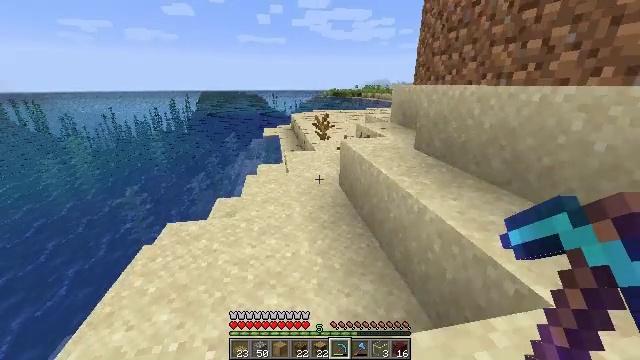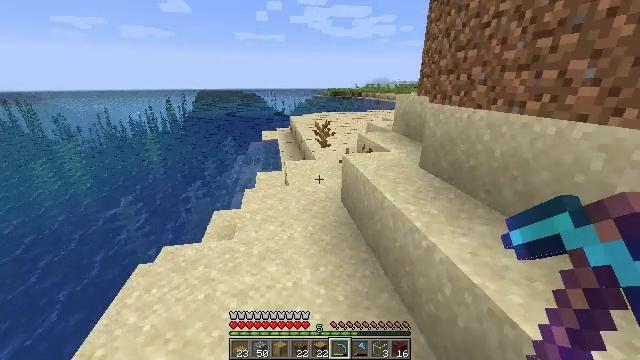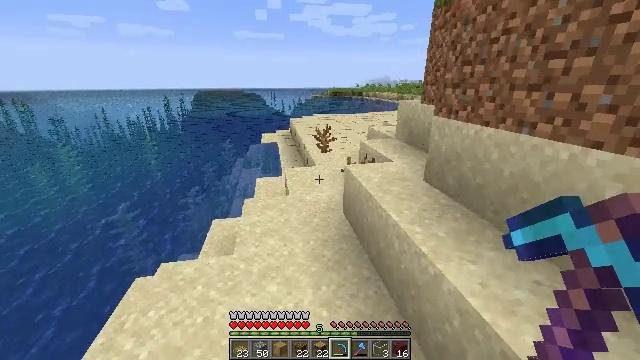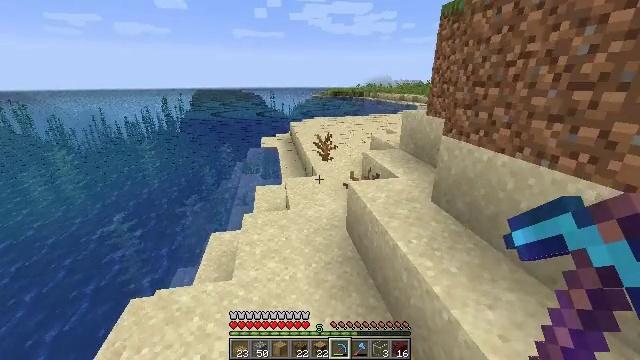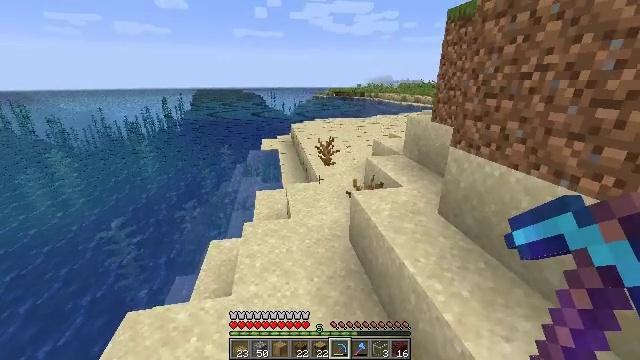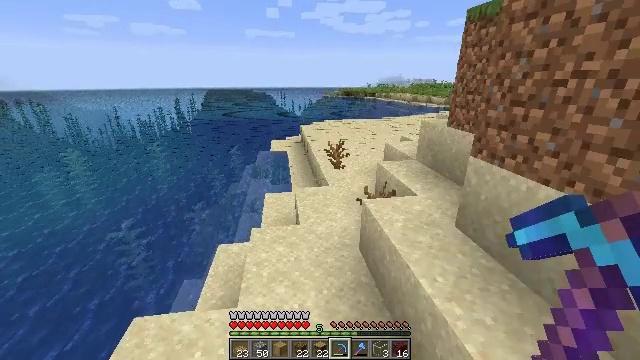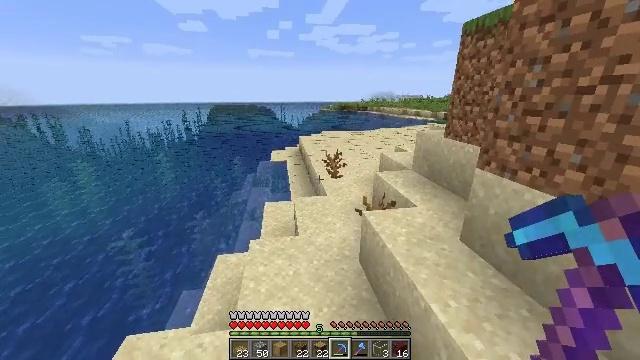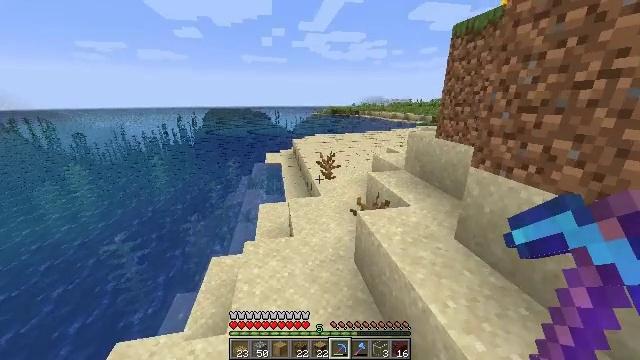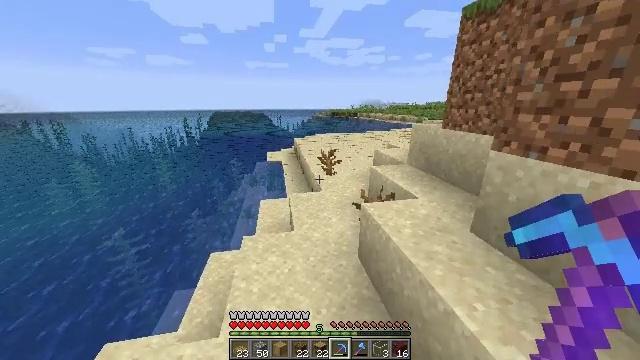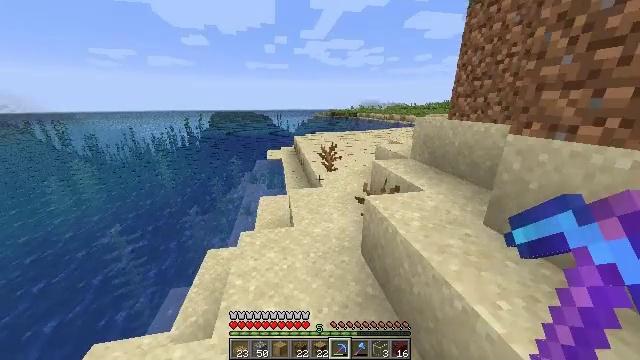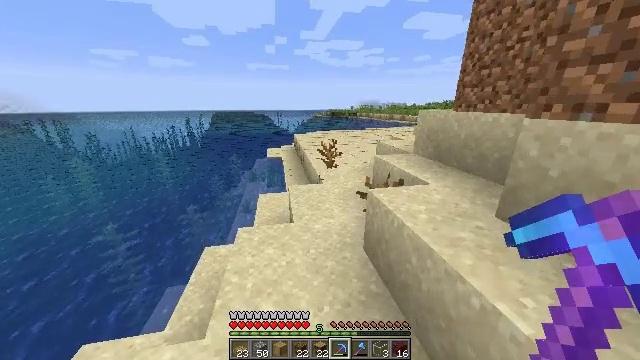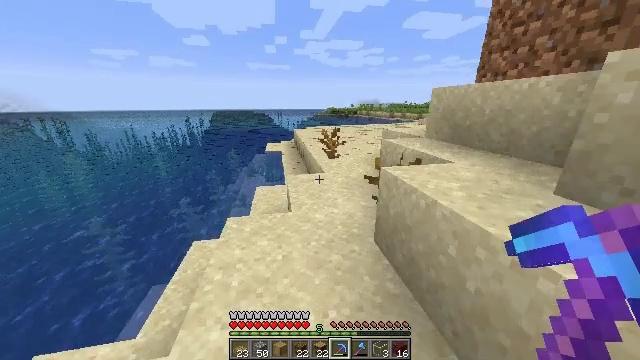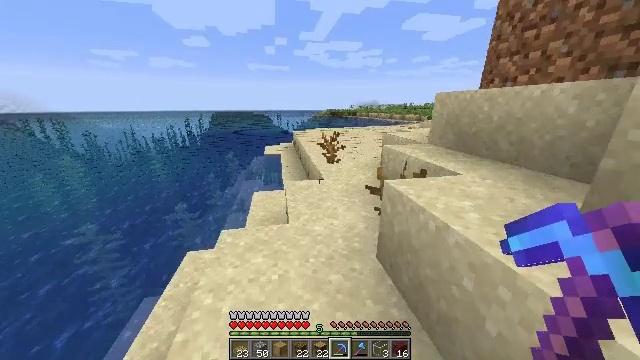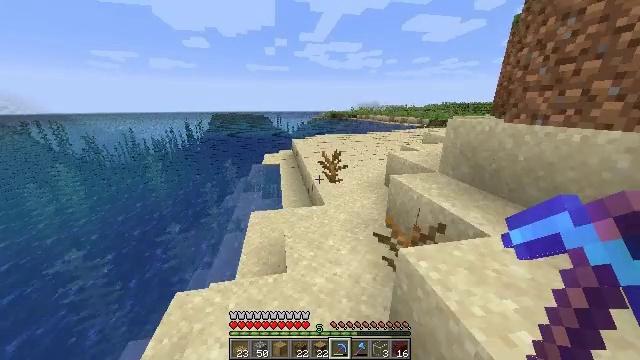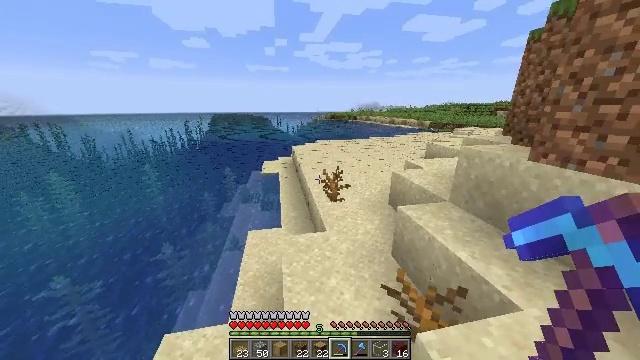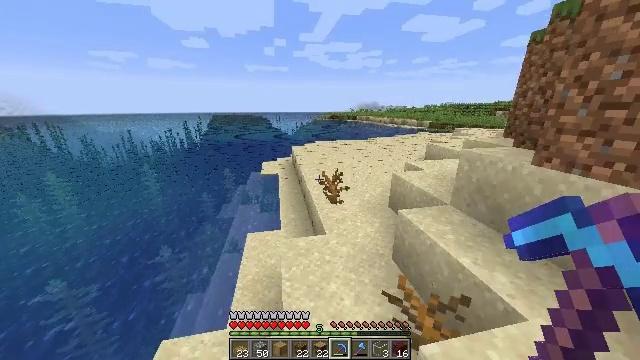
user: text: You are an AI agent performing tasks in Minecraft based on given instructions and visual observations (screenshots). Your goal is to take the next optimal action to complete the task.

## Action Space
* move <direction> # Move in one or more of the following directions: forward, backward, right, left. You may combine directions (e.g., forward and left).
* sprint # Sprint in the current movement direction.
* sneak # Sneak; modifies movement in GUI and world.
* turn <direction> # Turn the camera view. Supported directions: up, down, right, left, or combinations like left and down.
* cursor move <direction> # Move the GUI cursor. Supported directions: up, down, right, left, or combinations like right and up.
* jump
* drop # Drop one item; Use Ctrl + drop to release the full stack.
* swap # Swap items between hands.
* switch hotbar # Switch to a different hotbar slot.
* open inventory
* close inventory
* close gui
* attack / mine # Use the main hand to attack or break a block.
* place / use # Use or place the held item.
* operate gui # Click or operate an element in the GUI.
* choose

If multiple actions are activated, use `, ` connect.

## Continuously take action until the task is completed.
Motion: motion action
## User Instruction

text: Mine potatoes from the farmland.
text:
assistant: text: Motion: move forward, jump
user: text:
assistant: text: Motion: move forward, jump
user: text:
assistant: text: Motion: move forward, jump
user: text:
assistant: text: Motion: move forward, jump
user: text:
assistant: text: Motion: move forward, sprint, turn left, jump
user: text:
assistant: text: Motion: move forward, sprint, turn up, jump
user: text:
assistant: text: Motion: move forward, sprint, turn right, jump
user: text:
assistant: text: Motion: move forward, jump
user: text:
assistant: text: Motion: move forward, jump
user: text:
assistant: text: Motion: move forward, jump
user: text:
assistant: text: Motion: move forward, sprint, jump
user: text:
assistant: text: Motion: move forward, sprint, jump
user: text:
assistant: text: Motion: move forward, sprint, jump
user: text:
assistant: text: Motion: move forward, jump
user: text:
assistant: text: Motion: move forward, jump
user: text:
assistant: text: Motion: move forward, jump
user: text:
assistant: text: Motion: move forward, turn right, jump
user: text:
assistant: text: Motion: move forward, turn right, jump
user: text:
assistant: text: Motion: move forward, turn right, jump
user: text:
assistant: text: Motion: move forward, sprint, turn right, jump
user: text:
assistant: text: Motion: move forward, sprint, turn right, jump
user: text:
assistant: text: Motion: move forward, sprint, turn right, jump
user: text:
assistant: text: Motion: move forward, sprint, turn right, jump
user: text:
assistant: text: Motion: move forward, jump
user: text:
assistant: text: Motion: move forward, jump
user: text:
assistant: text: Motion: move forward, jump
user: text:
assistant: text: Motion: move forward, turn right, jump
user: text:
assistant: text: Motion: move forward, sprint, turn right, jump
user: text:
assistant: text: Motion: move forward, sprint, turn right, jump
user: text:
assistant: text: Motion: move forward, sprint, turn right, jump